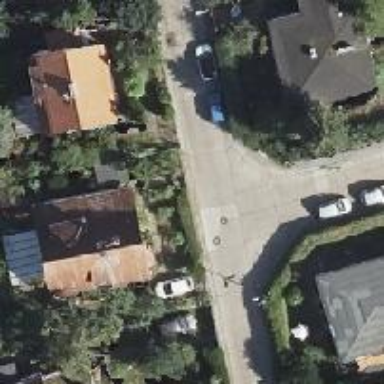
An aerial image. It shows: Residential road paved with concrete.